Brain MRI, t1w sequence, axial 2D slice.
Patient: age 34, sex F, weight 95 kg, height 1.95 m
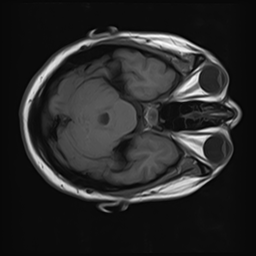